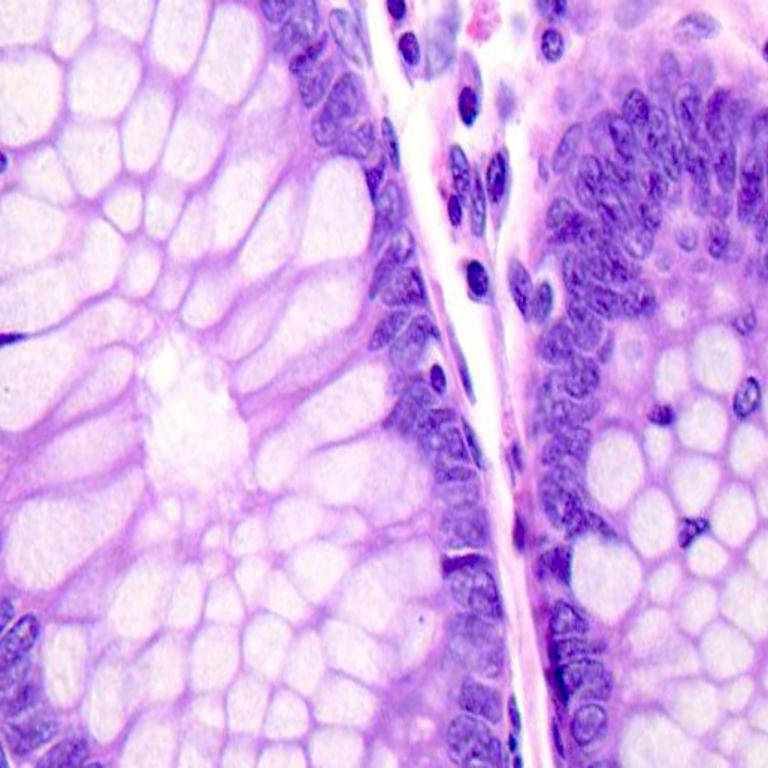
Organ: colon
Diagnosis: benign